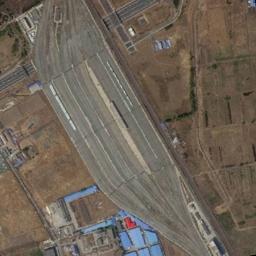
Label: railway_station